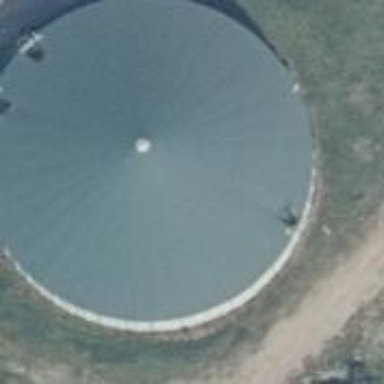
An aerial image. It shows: Storage tank building.